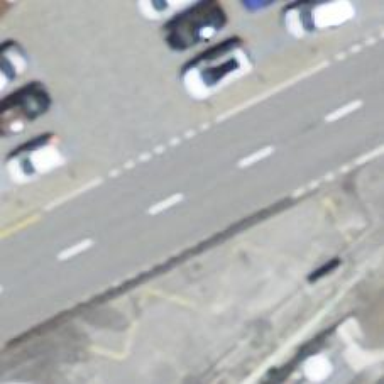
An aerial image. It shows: Public transport stop position.